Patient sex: F
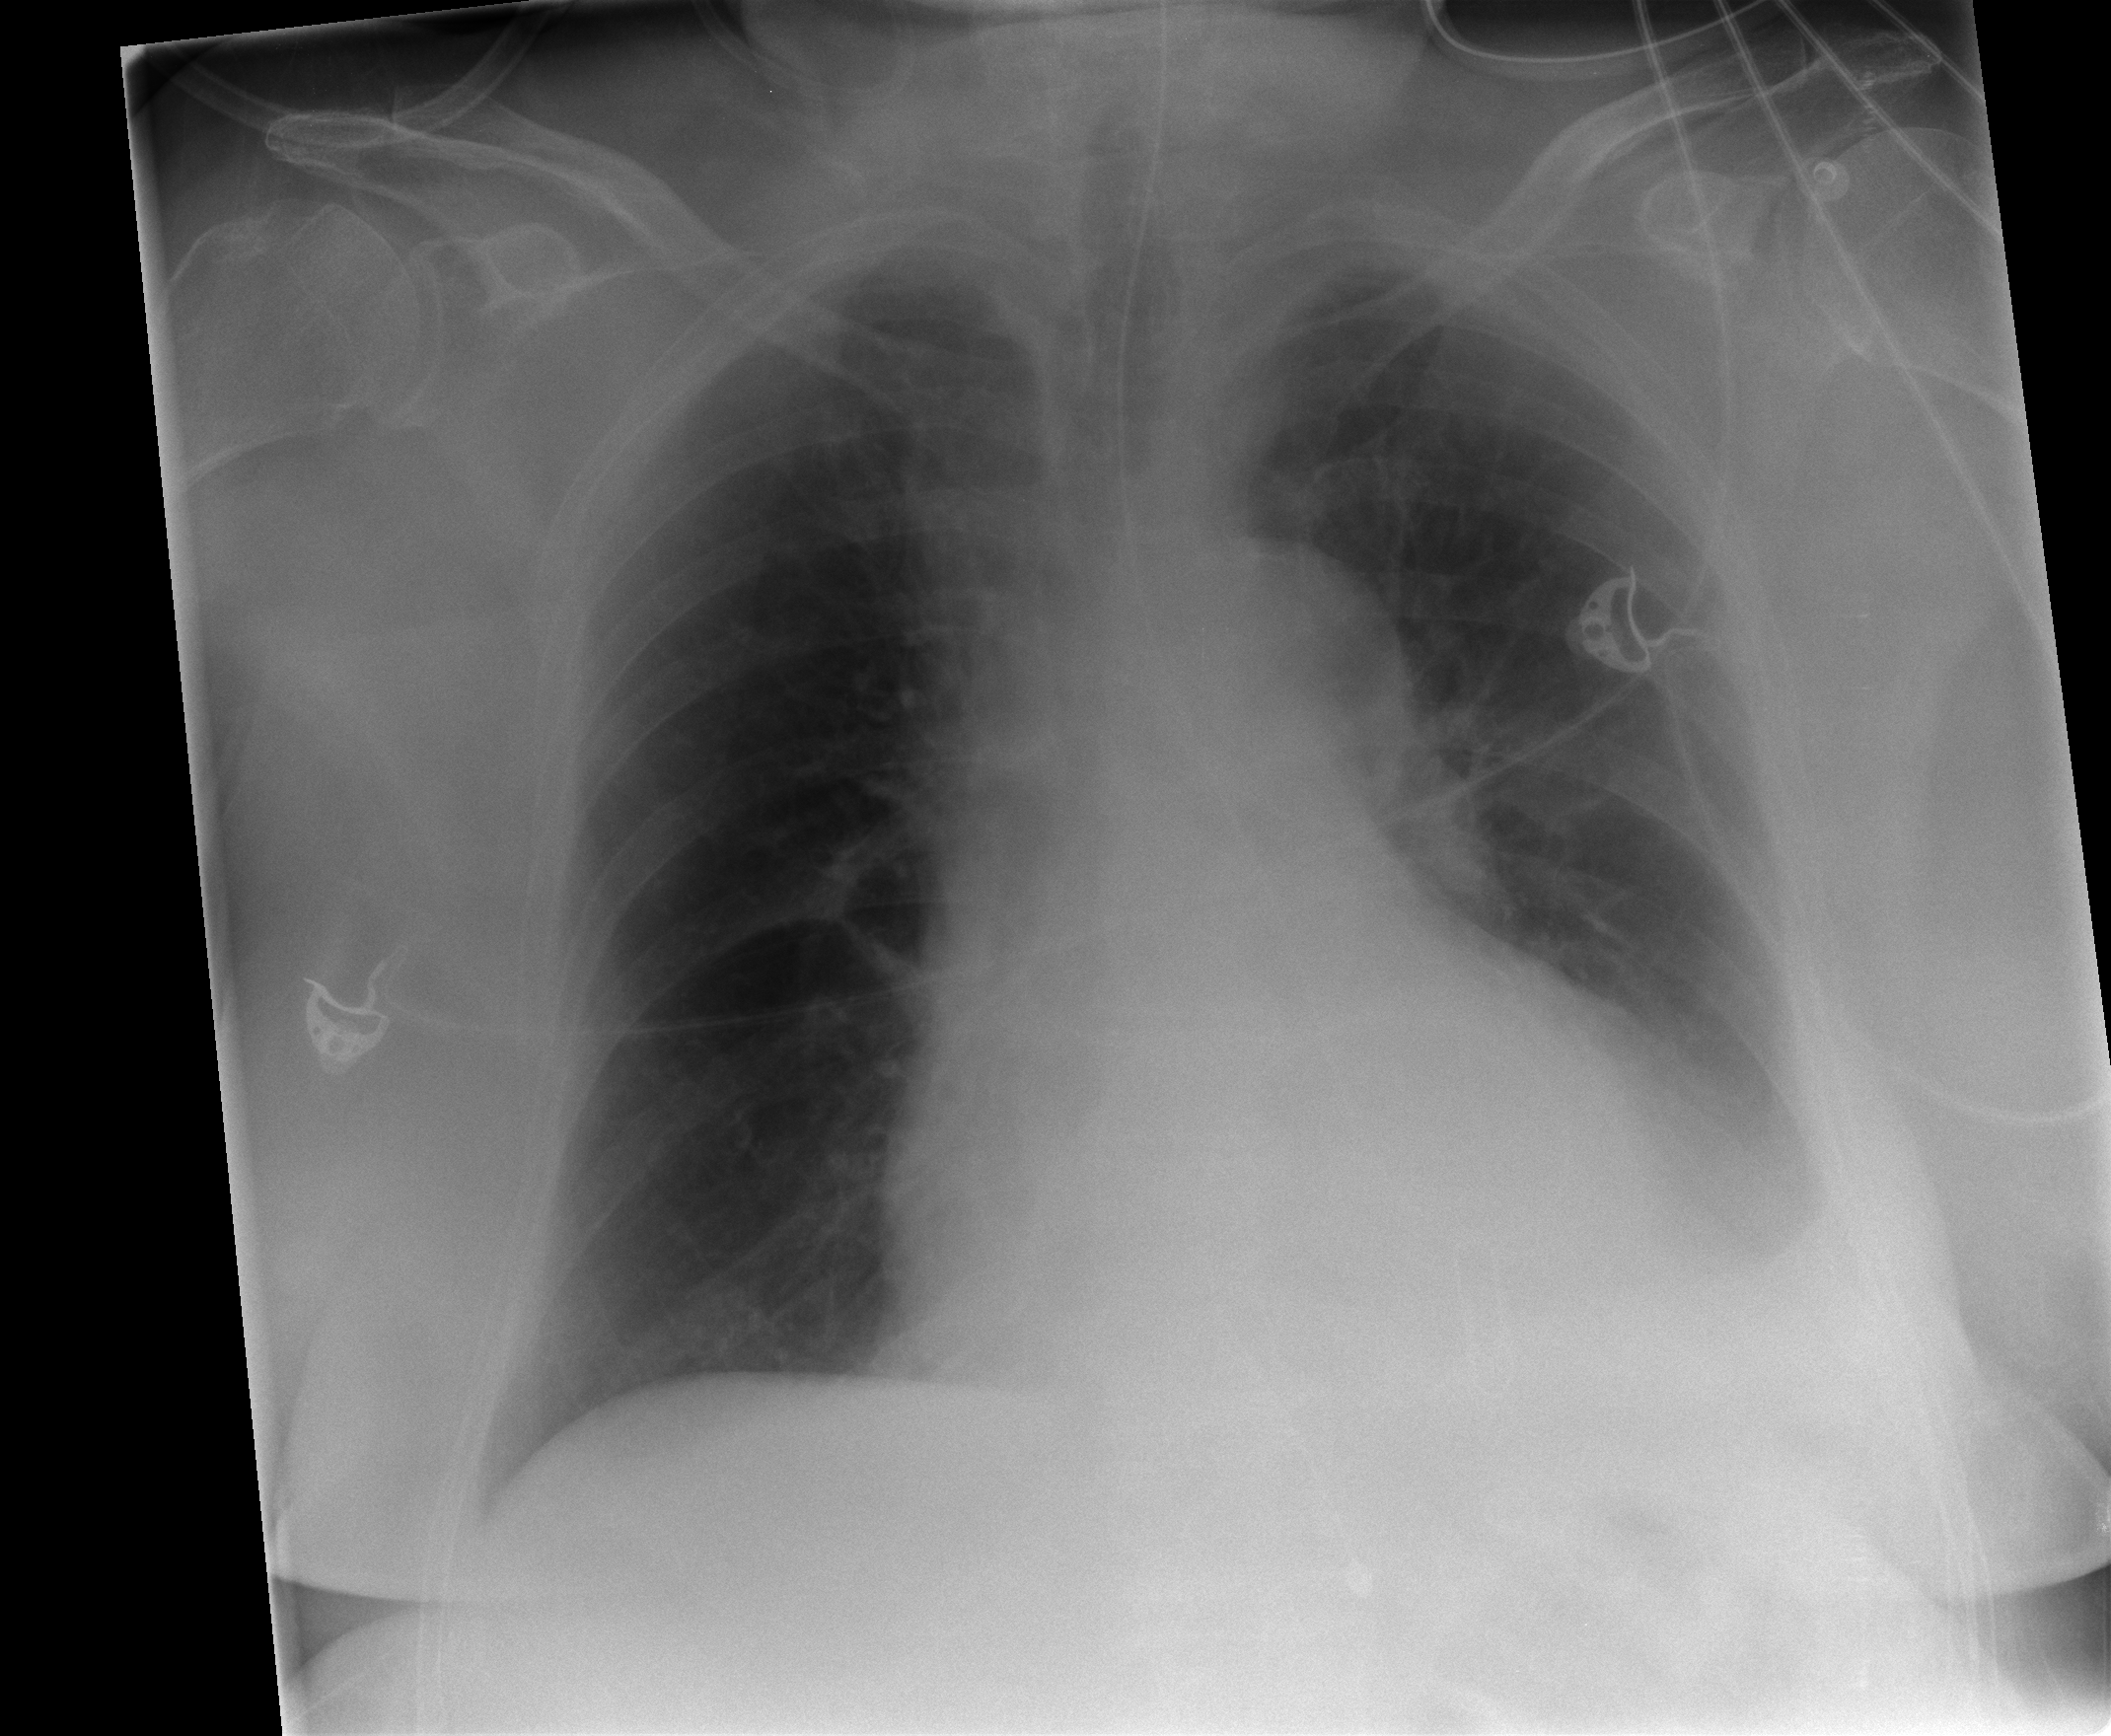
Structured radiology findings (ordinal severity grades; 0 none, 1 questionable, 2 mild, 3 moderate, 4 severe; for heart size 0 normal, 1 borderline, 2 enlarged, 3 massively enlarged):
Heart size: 0
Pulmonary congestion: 0
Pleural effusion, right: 0
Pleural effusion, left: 2
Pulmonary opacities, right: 0
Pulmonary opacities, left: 0
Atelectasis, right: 0
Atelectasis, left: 0